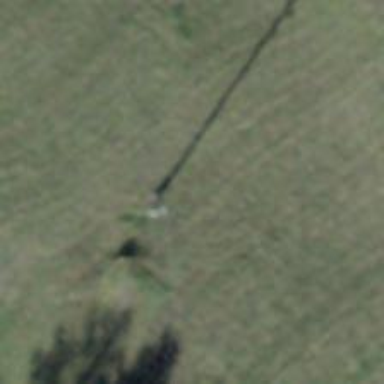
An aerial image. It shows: Power pole.